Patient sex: M
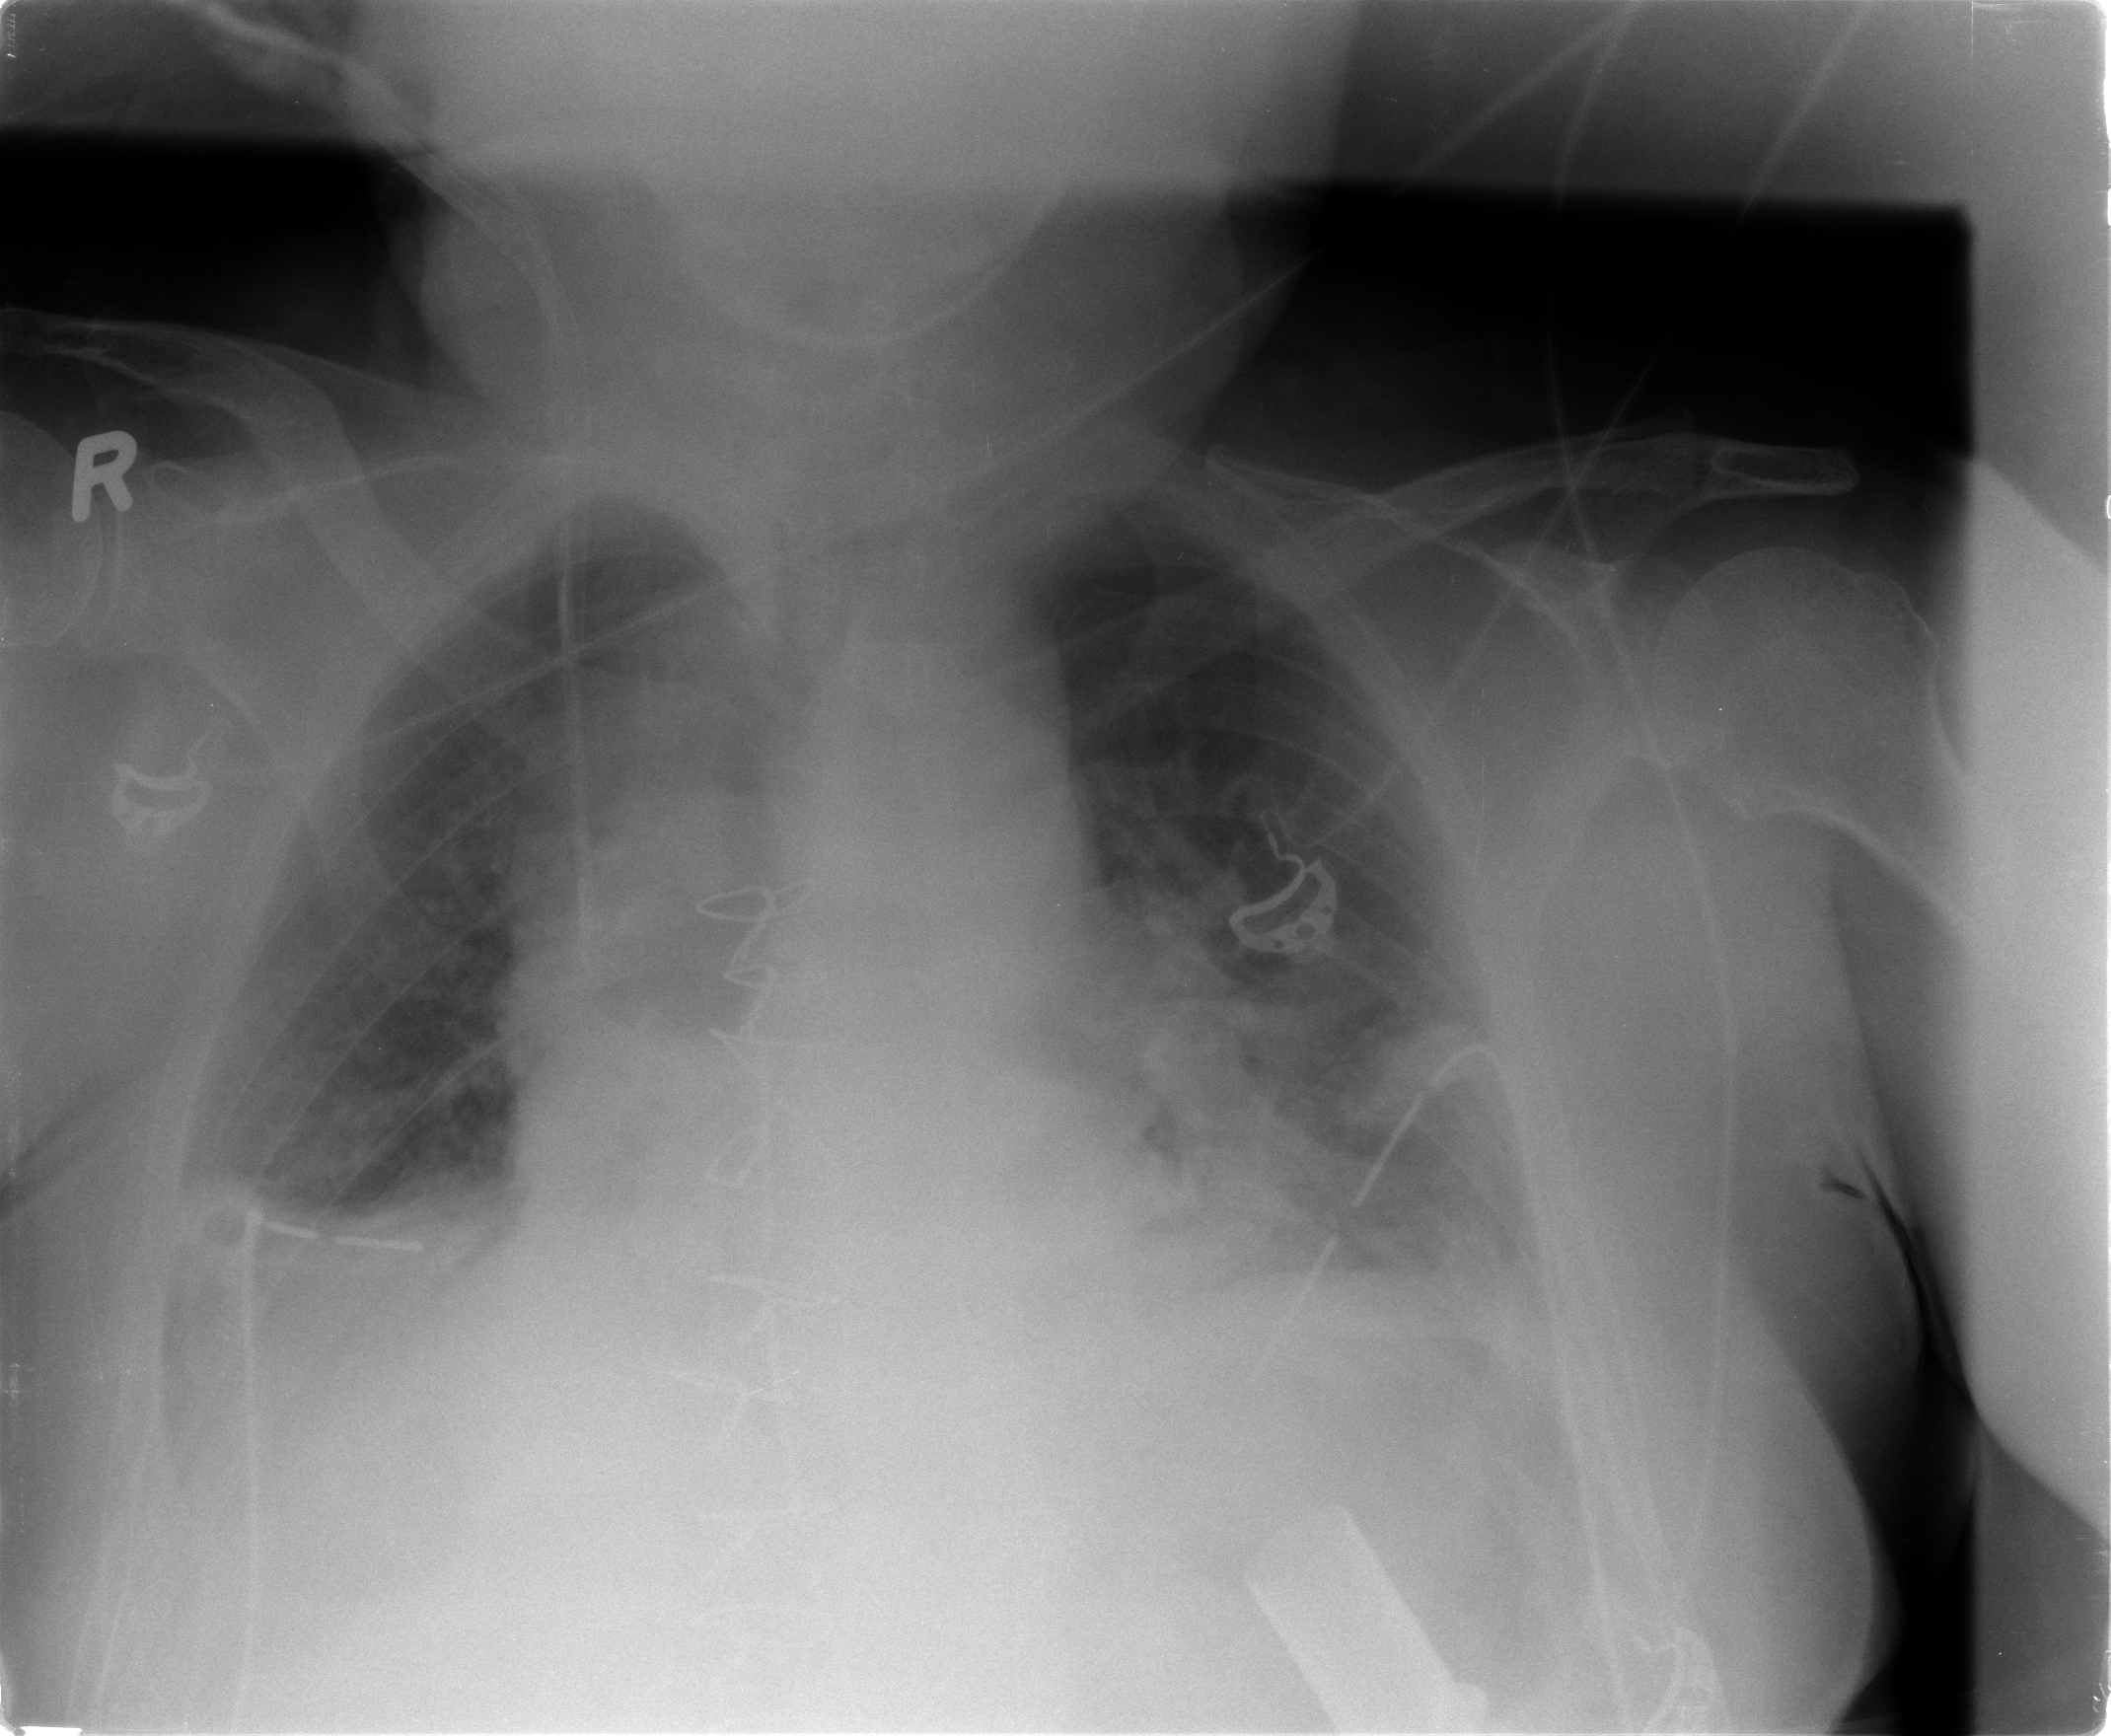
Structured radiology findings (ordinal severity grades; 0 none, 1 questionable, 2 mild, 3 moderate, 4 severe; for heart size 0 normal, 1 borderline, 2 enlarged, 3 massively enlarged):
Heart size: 2
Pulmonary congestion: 2
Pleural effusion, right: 1
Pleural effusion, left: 2
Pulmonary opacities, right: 0
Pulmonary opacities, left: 2
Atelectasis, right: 2
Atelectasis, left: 2